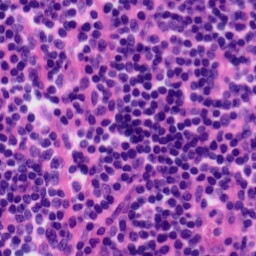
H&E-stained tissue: Tonsil